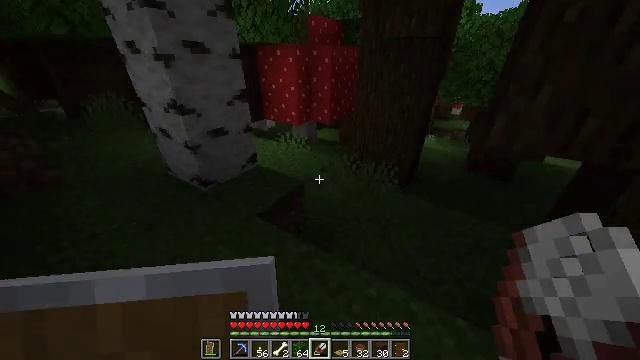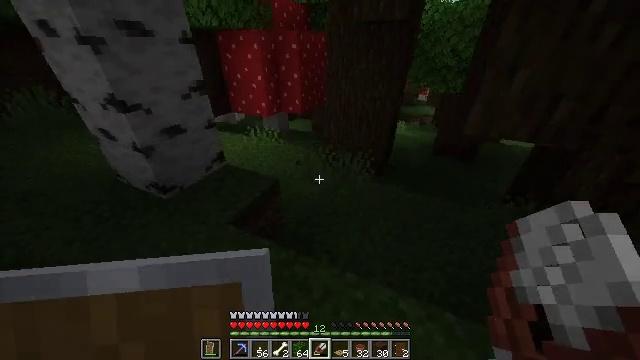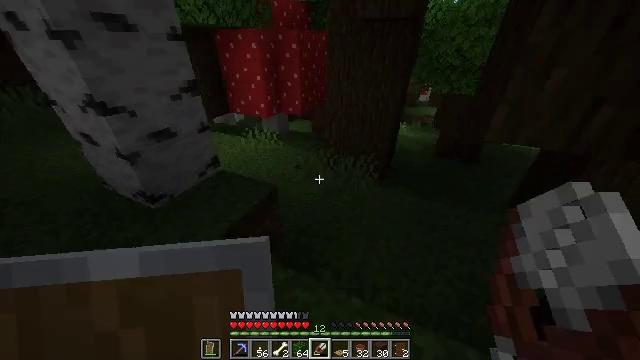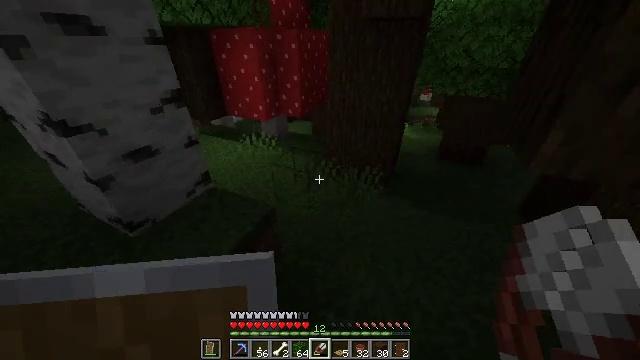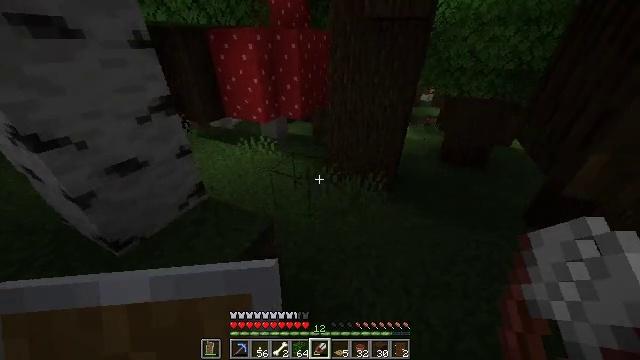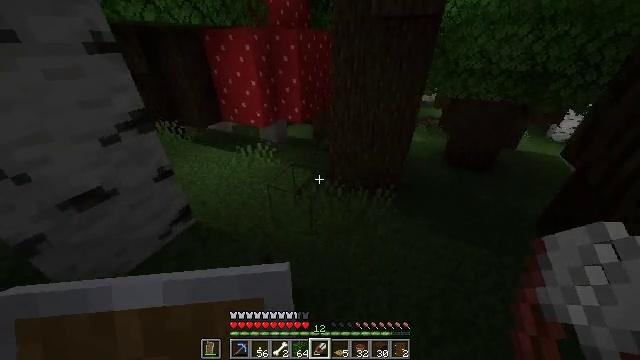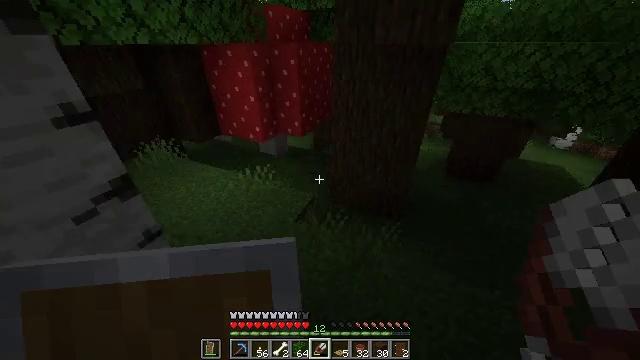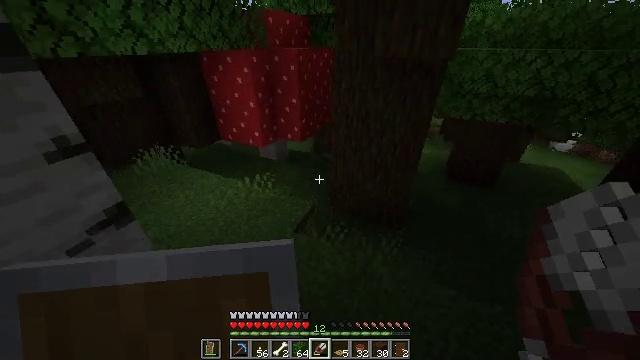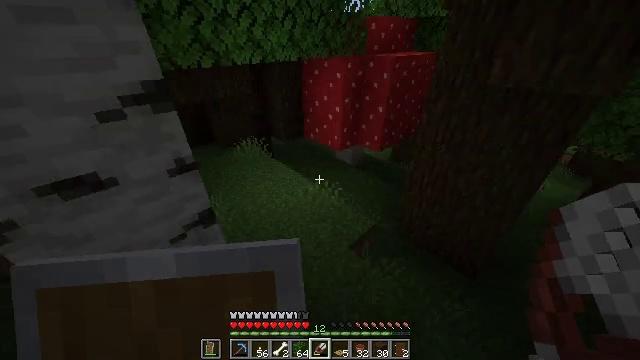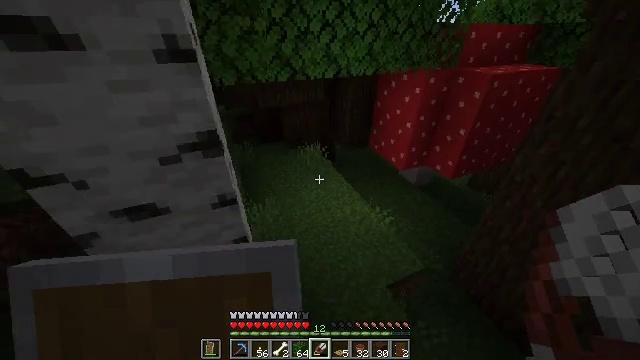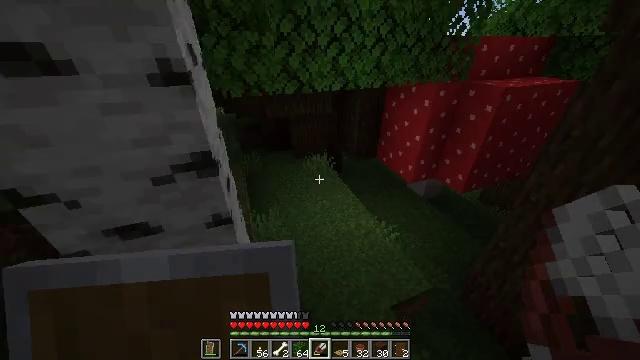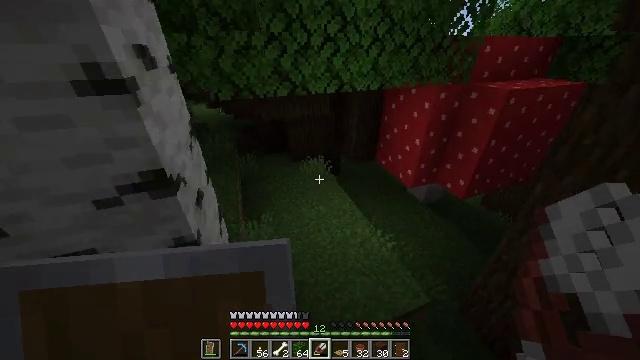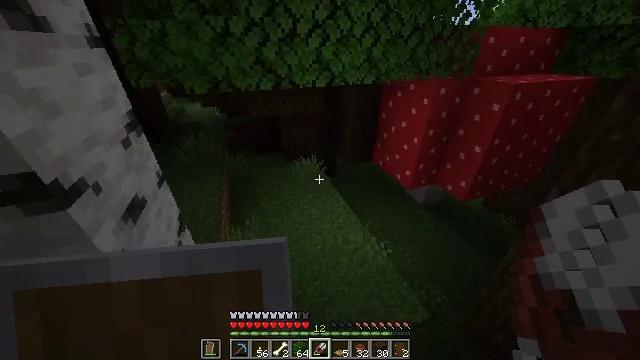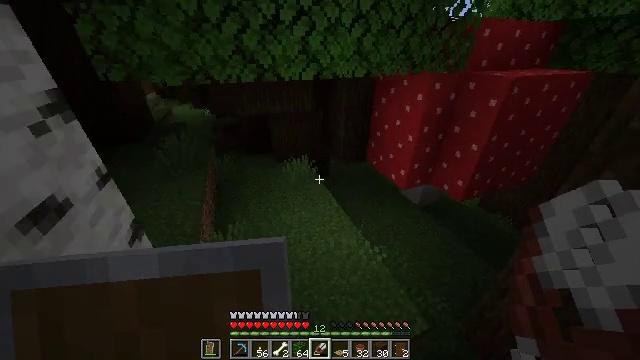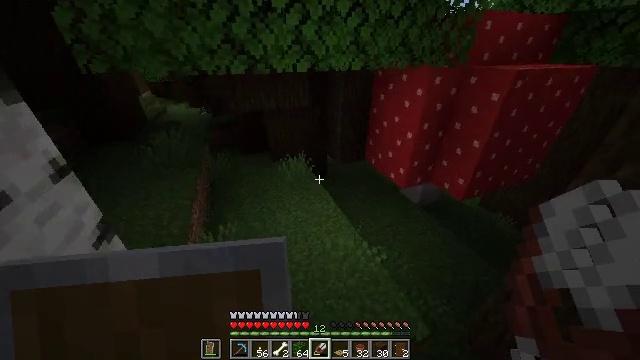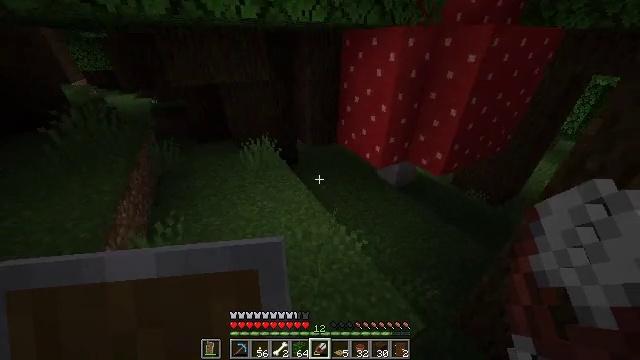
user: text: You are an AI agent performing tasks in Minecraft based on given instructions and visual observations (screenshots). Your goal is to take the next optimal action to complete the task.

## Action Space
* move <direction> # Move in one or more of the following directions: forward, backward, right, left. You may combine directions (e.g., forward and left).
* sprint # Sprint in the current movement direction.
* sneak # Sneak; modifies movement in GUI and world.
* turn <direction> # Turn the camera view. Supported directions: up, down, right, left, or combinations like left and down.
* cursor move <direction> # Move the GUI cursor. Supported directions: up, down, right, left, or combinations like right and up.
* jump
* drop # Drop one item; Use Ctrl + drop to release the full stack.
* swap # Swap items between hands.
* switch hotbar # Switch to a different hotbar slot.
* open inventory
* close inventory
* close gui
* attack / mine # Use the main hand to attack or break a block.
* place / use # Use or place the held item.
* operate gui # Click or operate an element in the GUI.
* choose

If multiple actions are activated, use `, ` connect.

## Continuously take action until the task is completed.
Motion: motion action
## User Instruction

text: Collect peony flowers for dye.
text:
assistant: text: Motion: move forward, turn right and down
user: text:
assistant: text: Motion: move forward
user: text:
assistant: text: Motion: move forward
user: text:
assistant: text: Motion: move forward
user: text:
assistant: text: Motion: move forward
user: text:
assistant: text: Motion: move forward, jump
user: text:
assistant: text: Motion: move forward, jump
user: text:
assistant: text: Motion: move forward, turn left, jump
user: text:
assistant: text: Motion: move forward, turn left
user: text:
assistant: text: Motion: move forward, turn left and up
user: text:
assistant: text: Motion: move forward
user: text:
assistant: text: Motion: move forward
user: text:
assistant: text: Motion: move forward, turn right
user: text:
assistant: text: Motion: move forward
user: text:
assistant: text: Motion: move forward, turn right and down
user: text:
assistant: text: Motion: move forward
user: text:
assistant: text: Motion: move forward
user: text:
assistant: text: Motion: move forward, turn right and down
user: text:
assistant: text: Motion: move forward, turn right
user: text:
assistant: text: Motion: move forward, turn right and down
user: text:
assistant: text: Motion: move forward
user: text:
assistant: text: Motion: move forward
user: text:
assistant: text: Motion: move forward
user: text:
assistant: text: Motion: move forward
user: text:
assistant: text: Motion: move forward, turn right and up
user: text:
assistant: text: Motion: move forward, turn right and up
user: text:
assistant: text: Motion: move forward, turn right and up
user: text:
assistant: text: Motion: move forward
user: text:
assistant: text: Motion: move forward, turn up
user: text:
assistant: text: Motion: move forward, turn up